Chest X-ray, PA view. Patient: 40 years old, sex F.
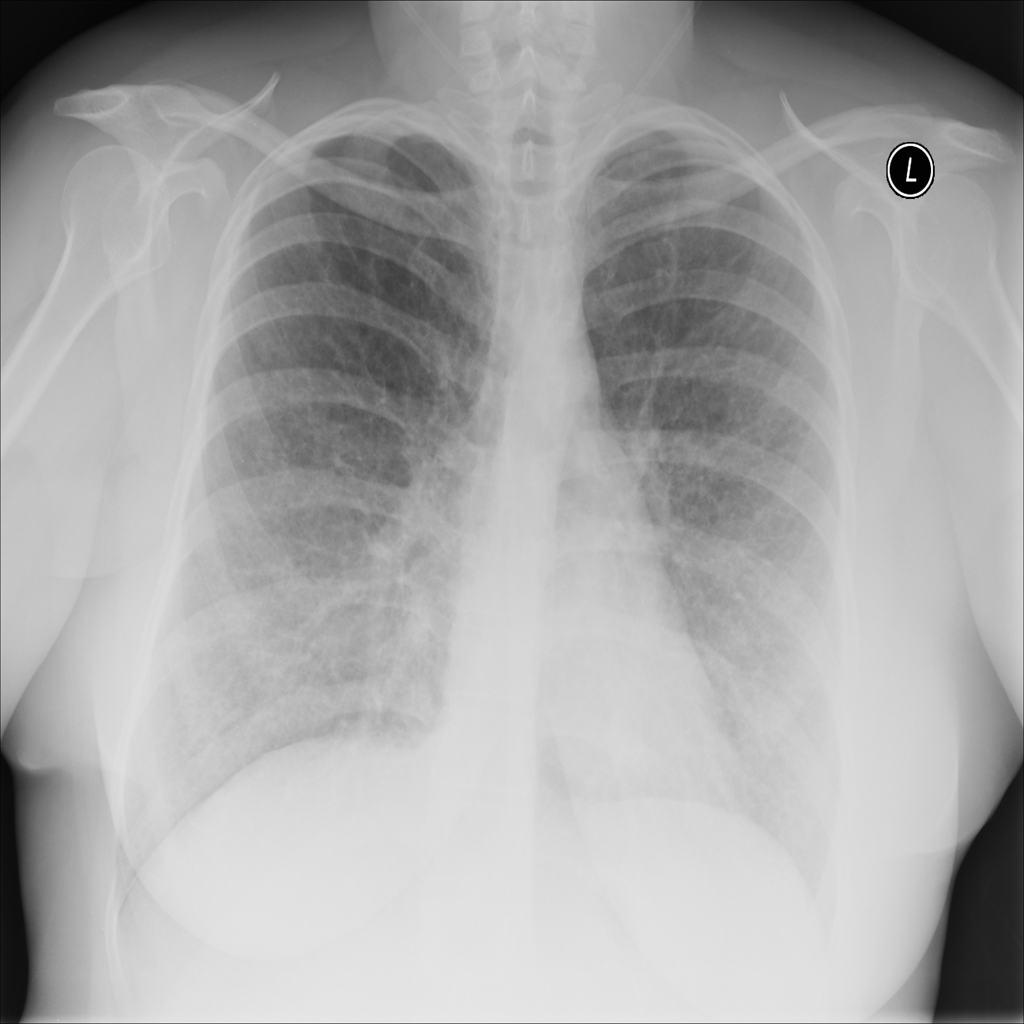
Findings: Edema, Infiltration